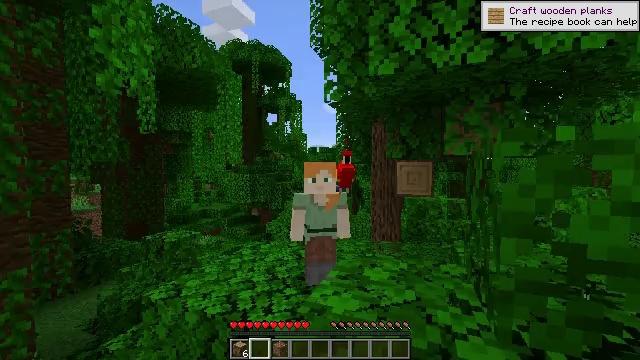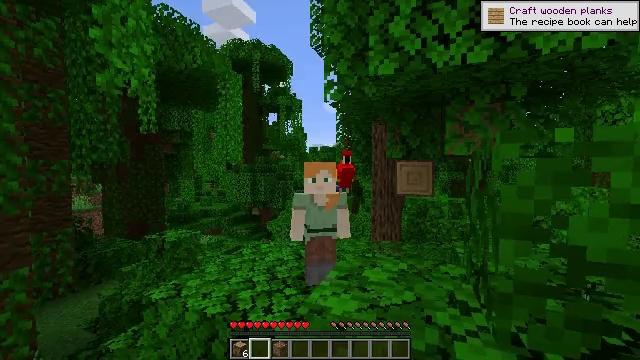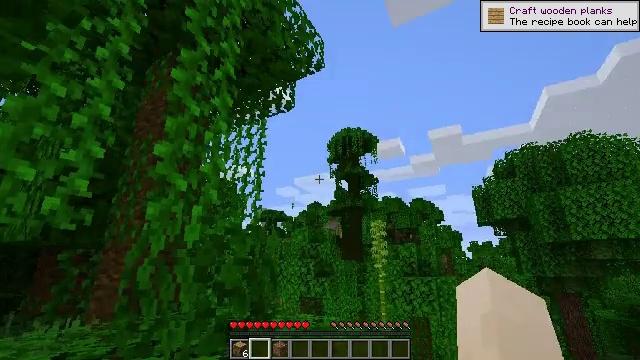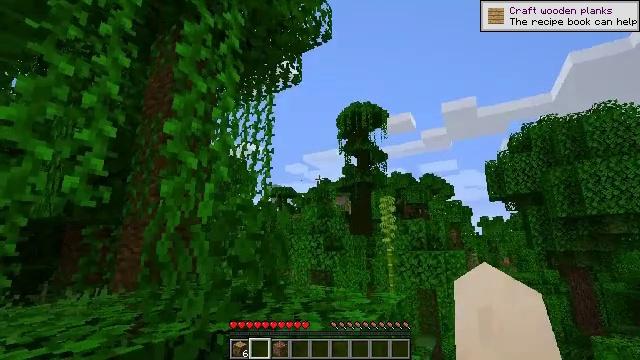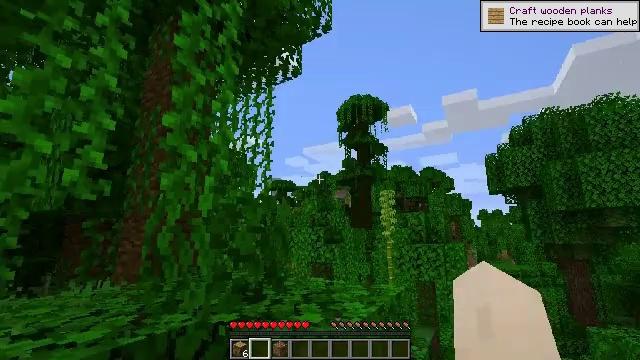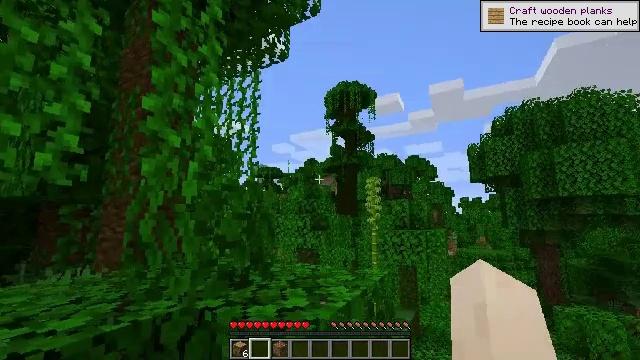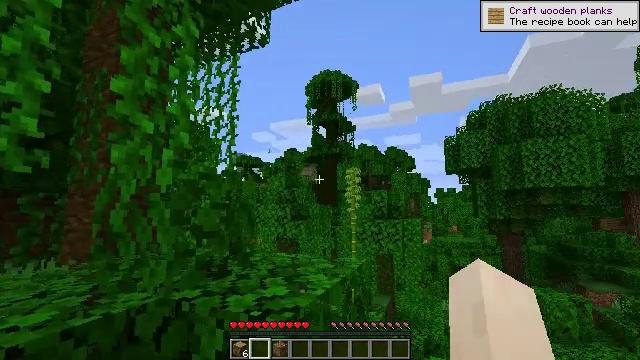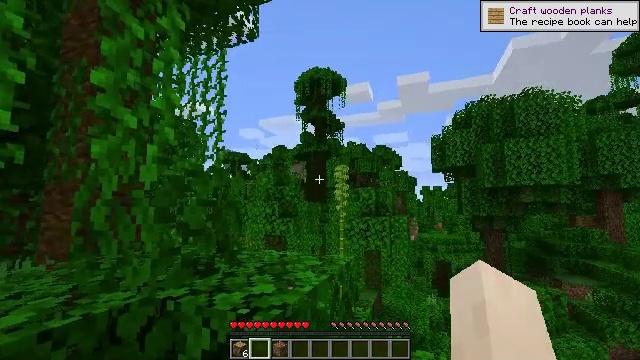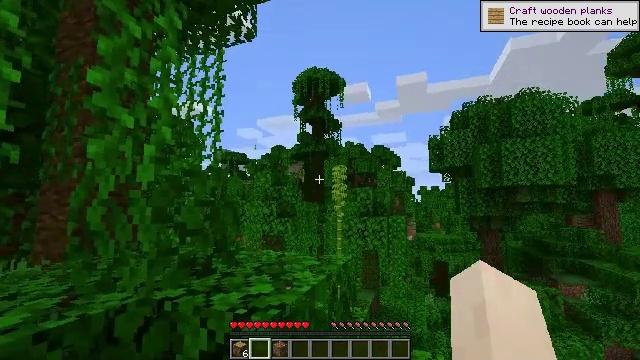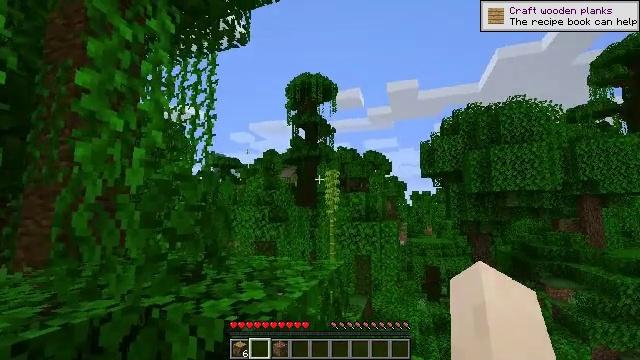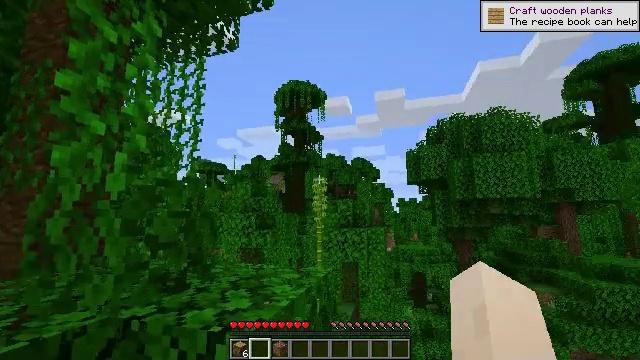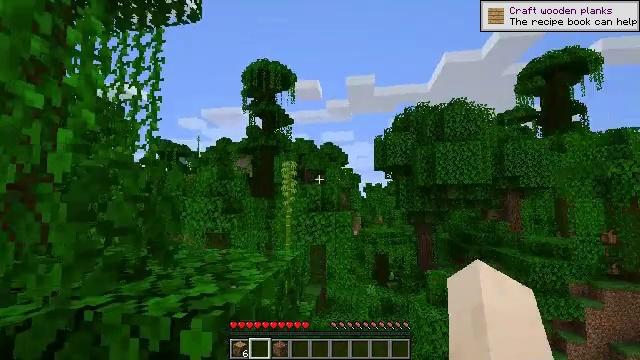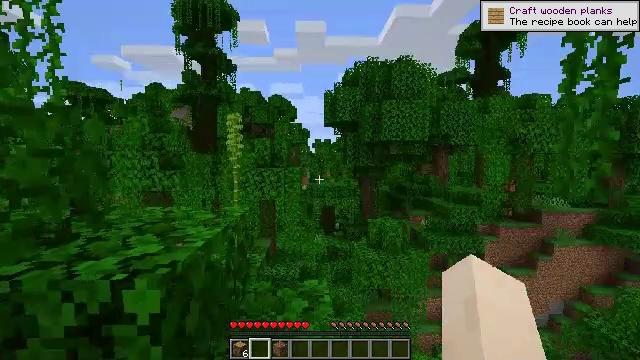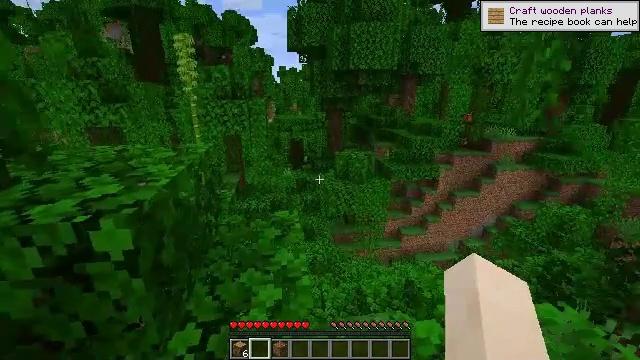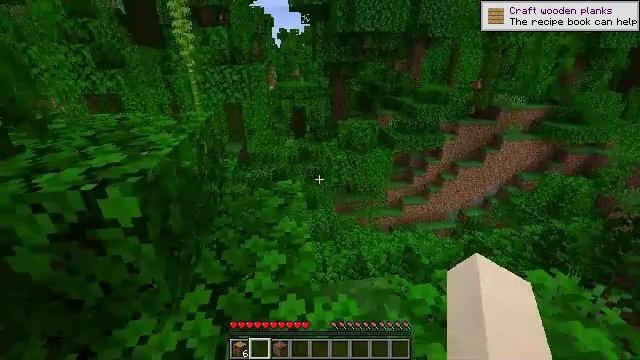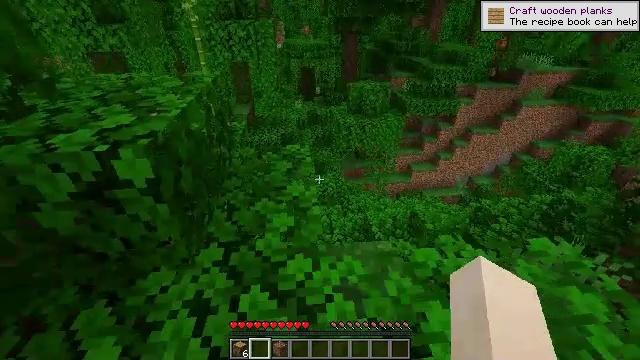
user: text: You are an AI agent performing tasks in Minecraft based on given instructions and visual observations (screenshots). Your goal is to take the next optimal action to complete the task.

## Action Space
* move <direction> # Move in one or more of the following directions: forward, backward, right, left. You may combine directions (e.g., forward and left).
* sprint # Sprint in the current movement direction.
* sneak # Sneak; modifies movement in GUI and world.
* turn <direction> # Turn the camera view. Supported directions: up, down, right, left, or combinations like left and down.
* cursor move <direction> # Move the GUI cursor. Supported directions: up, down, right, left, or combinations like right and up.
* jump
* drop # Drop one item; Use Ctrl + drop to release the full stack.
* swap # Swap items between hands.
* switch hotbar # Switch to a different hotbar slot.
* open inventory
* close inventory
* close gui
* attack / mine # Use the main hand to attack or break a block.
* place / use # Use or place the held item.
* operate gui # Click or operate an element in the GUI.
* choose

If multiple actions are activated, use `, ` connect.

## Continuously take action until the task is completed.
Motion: motion action
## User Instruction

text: Break the jungle leaves with your hand or shears.
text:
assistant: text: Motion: no_op
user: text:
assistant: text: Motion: turn left and up
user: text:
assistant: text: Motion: turn left and down
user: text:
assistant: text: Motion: turn down
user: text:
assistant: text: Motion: turn right and down
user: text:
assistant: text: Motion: turn right and down
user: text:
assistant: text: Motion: turn right
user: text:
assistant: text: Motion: no_op
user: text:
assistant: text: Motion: turn right and up
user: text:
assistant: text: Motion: turn right and up
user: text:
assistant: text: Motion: turn right and down
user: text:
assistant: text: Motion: turn right and down
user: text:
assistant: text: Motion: turn right and down
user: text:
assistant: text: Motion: turn down
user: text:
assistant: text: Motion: turn left and down
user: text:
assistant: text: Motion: turn down
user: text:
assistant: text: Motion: no_op
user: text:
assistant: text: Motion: no_op
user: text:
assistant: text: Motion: no_op
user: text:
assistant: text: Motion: no_op
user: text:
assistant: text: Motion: no_op
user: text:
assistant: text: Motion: turn left
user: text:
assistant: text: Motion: turn left
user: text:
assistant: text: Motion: turn left
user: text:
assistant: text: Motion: turn left and down
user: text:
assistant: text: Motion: turn left
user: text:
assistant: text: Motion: turn left
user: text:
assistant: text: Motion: turn left
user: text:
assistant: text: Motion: move forward
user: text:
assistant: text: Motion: move forward